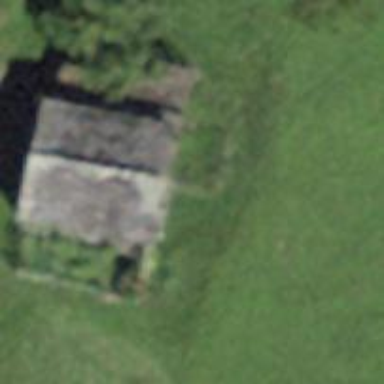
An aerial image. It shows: Hut.